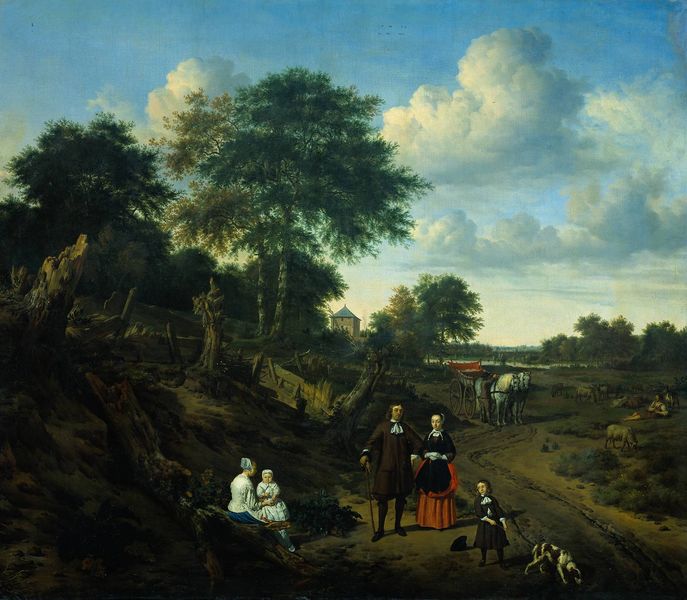
Titel: Eltern mit zwei Kindern und Kindermädchen in einer Landschaft
Künstler: Adriaen van de Velde
Standort: Amsterdam
Institution: Rijksmuseum
Schlagwörter: baum, blau, blätter, gemälde, himmel, laub, mann, meer, schatten, wasser, weiß, wolken, bäume, fluss, frauen, grün, landschaft, menschen, mädchen, see, sitzen, stadt, äste, blumen, braun, frau, holz, hut, kleid, kleider, licht, strasse, dach, dame, gebäude, haus, hund, hunde, rot, sonnenschirm, tiere, weg, wiese, wolke, zaun, leute, malerei, rock, dienerin, halten, stehen, bild, holland, porträt, öl, birke, erde, feld, ferne, gräser, horizont, kühe, natur, weide, büsche, kirche, pfad, land, realismus, adel, eltern, familie, kind, mutter, paar, personen, england, schön, seide, wald, bauern, genre, karren, kinder, pferd, pferde, reiter, stock, turm, skulptur, sommer, italien, leine, hang, aue, hof, ausflug, pause, picknick, rast, spazieren, kutsche, wagen, böschung, friedrich, romantik, staffage, weib, weiber, deutsch, junge, grun, ruine, schaf, landstrasse, scheune, spaziergang, amme, bürger, hässlich, bürgertum, hallo, hauben, häubchen, kinderfrau, niederländisch, schimmel, flanieren, sonntag, ehepaar, gefleckt, ländlich, schloß, eiche, auen, grün braun, landpartie, gespann, schlängeln, schafe, hirte, hirten, schaaf, ziege, baumstumpf, wanderung, standbild, ziegen, fahrt, fuhrwerk, king, ausfahrt, pferdewagen, baumstumpfe, bil, bäffchen, sittenbild, wie geht, kindermädchen, himmel wolken, lndschaft, menshcen, pferdefuhrwerk, parr, au, kind frau, fuhrweg